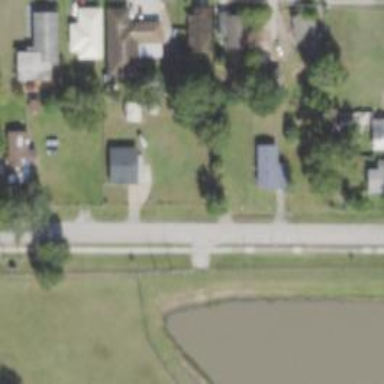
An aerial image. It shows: Residential road with asphalt surface and sidewalk on the left side.